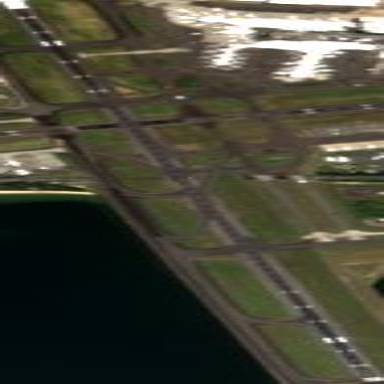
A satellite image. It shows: Asphalt runway at the airport.